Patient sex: F
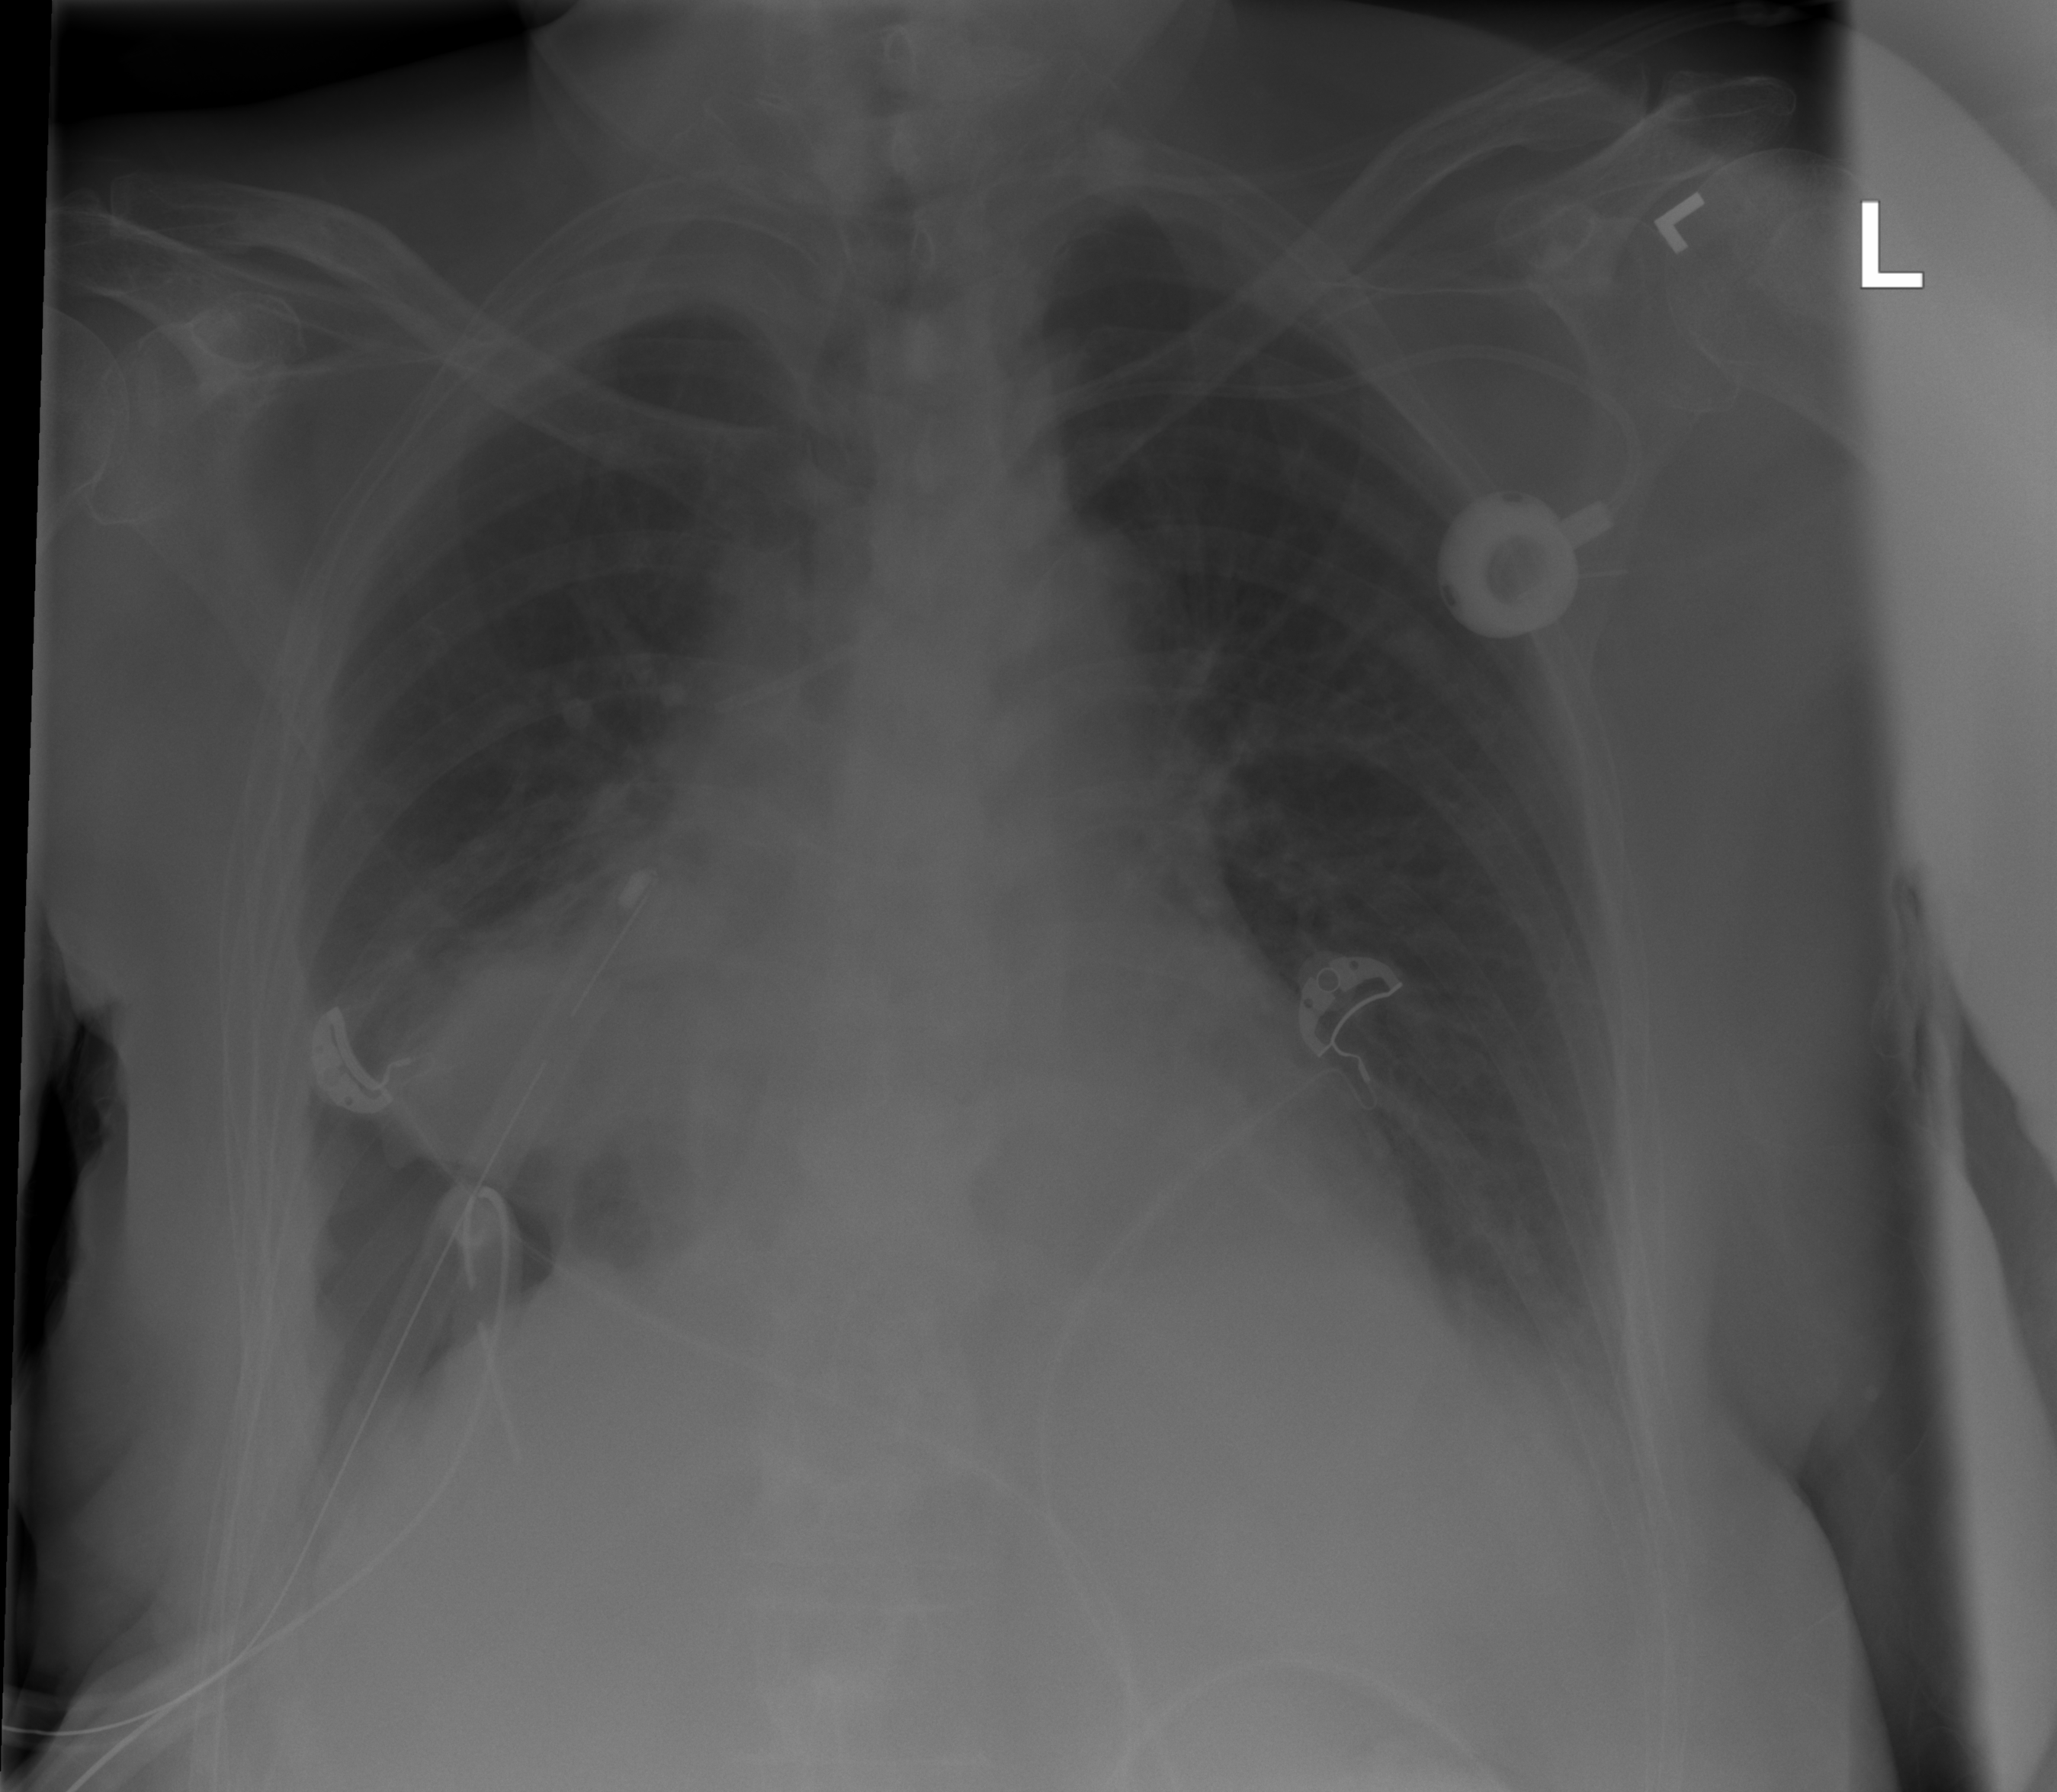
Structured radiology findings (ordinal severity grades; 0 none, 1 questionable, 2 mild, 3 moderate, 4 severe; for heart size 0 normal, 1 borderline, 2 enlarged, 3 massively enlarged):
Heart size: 0
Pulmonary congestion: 0
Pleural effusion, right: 2
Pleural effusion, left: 2
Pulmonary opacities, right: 2
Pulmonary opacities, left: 0
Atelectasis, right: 2
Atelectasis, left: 2